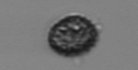
Label: Pseudochattonella_farcimen